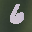
Label: 6